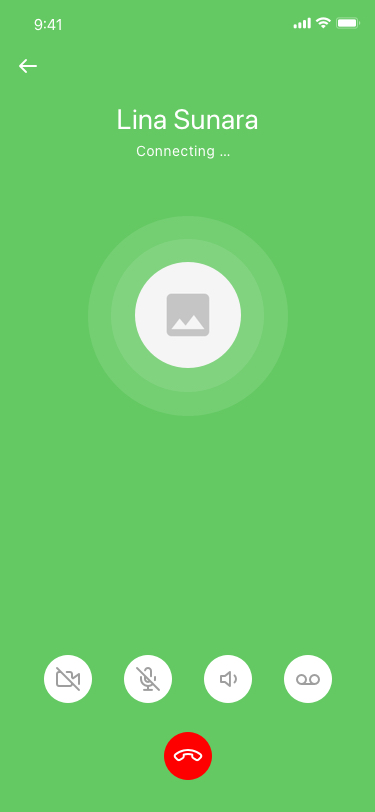
Text in this UI design:
Lina Sunara
Connecting …